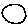
Label: moon